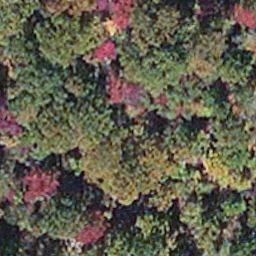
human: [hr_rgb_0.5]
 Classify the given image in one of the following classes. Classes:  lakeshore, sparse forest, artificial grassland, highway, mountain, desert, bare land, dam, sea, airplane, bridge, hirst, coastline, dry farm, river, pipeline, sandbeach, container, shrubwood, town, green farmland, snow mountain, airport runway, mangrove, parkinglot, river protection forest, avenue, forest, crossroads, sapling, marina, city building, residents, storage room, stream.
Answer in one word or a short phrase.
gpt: mangrove